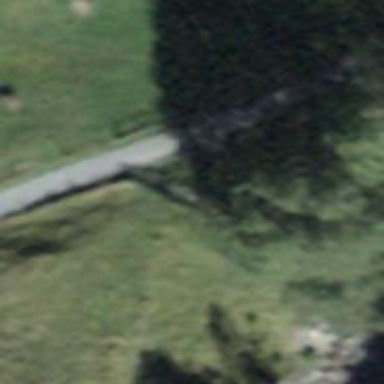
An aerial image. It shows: Bench.